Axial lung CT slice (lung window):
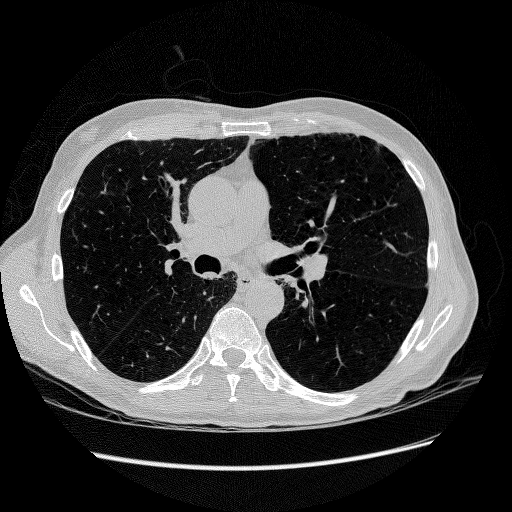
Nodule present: no